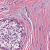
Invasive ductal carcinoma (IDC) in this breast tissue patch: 0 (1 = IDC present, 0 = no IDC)